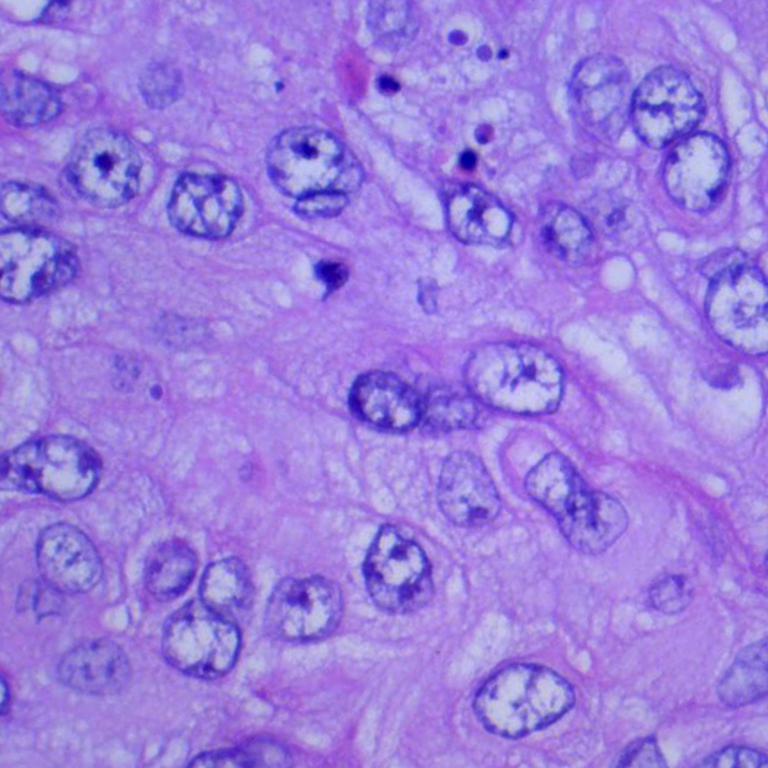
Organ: lung
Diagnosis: squamous carcinomas